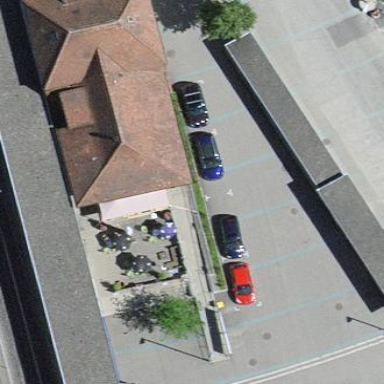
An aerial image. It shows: Train station building.